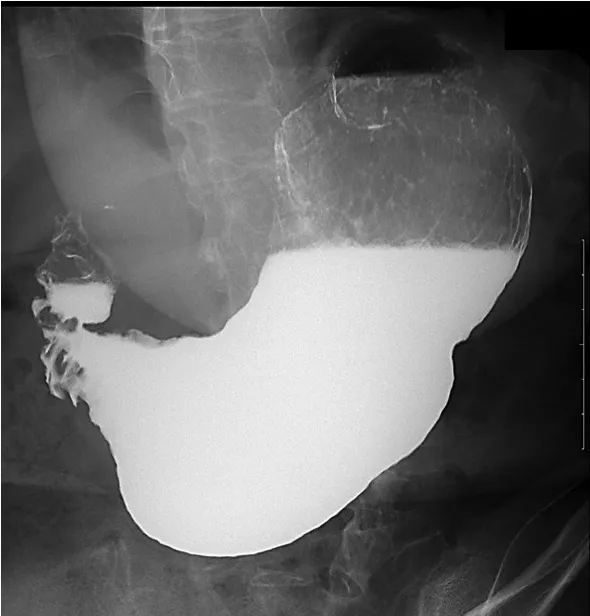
Stomach X-ray of the patient, indicating poor distension of the gastric body.
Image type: radiology (x_ray)